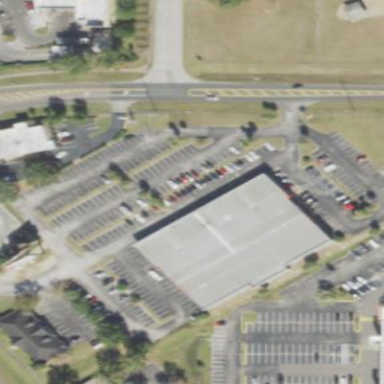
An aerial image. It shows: Building that houses bowling alley.